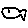
Label: fish